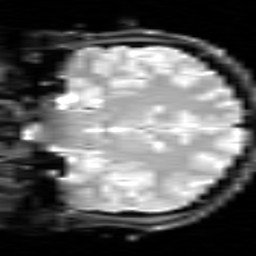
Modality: inplaneT2
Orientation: coronal
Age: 20
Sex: male